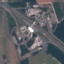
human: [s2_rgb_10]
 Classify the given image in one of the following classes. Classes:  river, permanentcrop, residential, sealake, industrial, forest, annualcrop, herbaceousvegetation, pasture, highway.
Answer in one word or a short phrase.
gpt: Highway